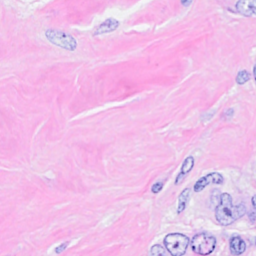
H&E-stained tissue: Breast